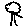
Label: tree